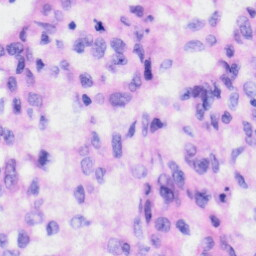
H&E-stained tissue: Liver